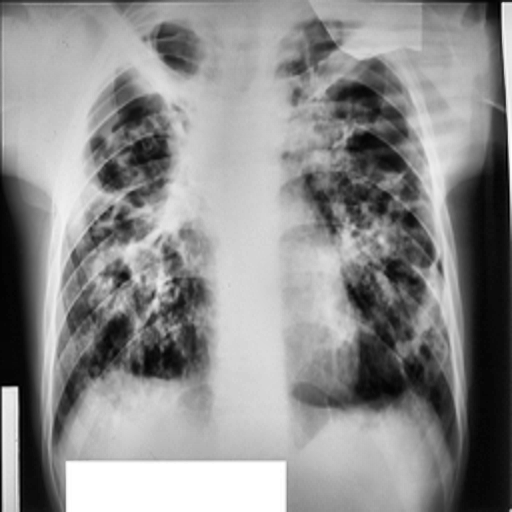
Finding: TUBERCULOSIS